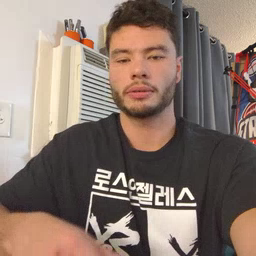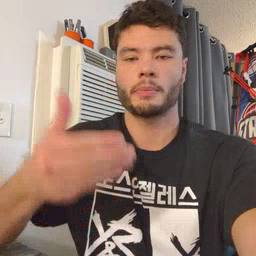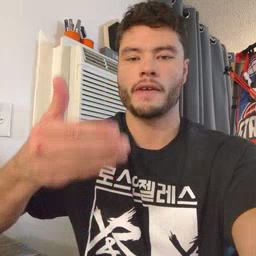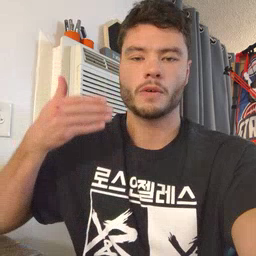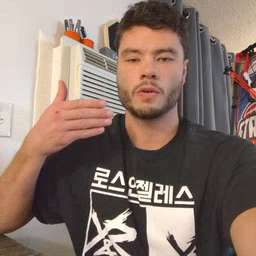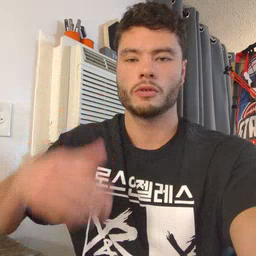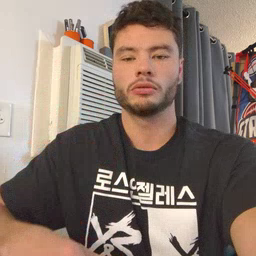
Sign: before